Question: If I tried to enable eAccelerator extesion in php.ini, the following error is show in Symfony 2. I use xampp 1.8.1.

How can I fix this?
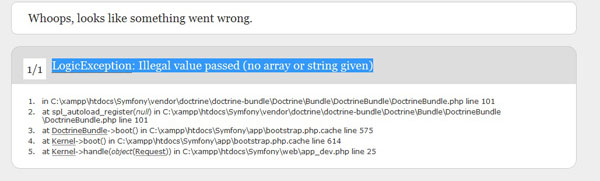
Answer: in your php.ini in [eaccelerator] section
'''
eaccelerator.optimizer = "0"
'''